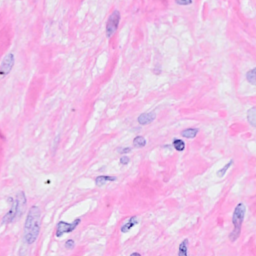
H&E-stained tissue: Breast